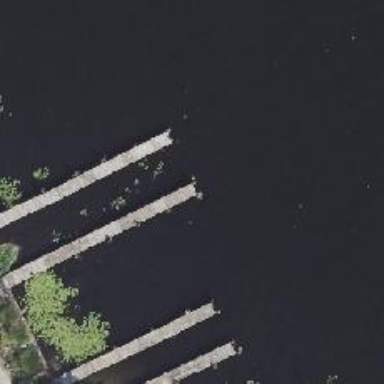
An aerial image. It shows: Man-made pier.